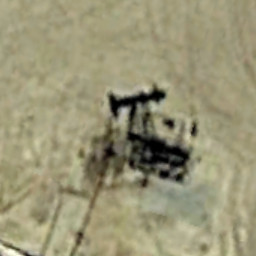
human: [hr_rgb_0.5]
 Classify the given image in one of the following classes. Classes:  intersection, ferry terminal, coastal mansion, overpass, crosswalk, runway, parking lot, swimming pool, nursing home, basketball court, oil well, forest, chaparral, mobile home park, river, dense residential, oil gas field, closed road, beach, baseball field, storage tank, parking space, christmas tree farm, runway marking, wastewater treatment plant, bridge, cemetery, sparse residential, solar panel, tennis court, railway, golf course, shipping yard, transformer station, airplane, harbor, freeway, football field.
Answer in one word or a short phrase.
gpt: oil well